Group 1:
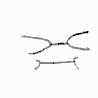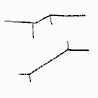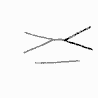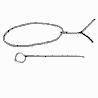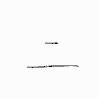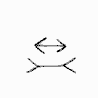
Group 2:
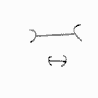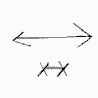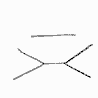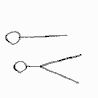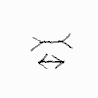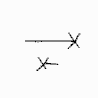
Rule separating the two groups: Upper central line APPEARS shorter than lower central line vs. upper central line APPEARS longer than lower central line.
Concepts: length_line_or_curve, visual_illusion
Author: Peter Shanahan